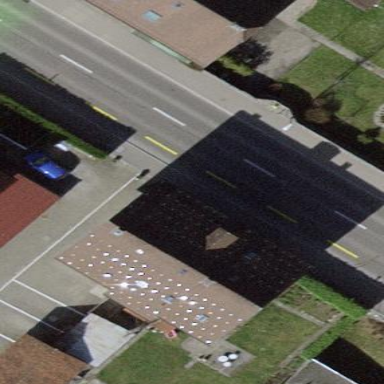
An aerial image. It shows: Gabled roof adorns the apartments building.